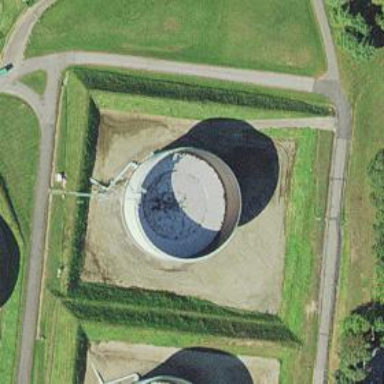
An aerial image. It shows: Building with storage tank.